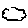
Label: cloud